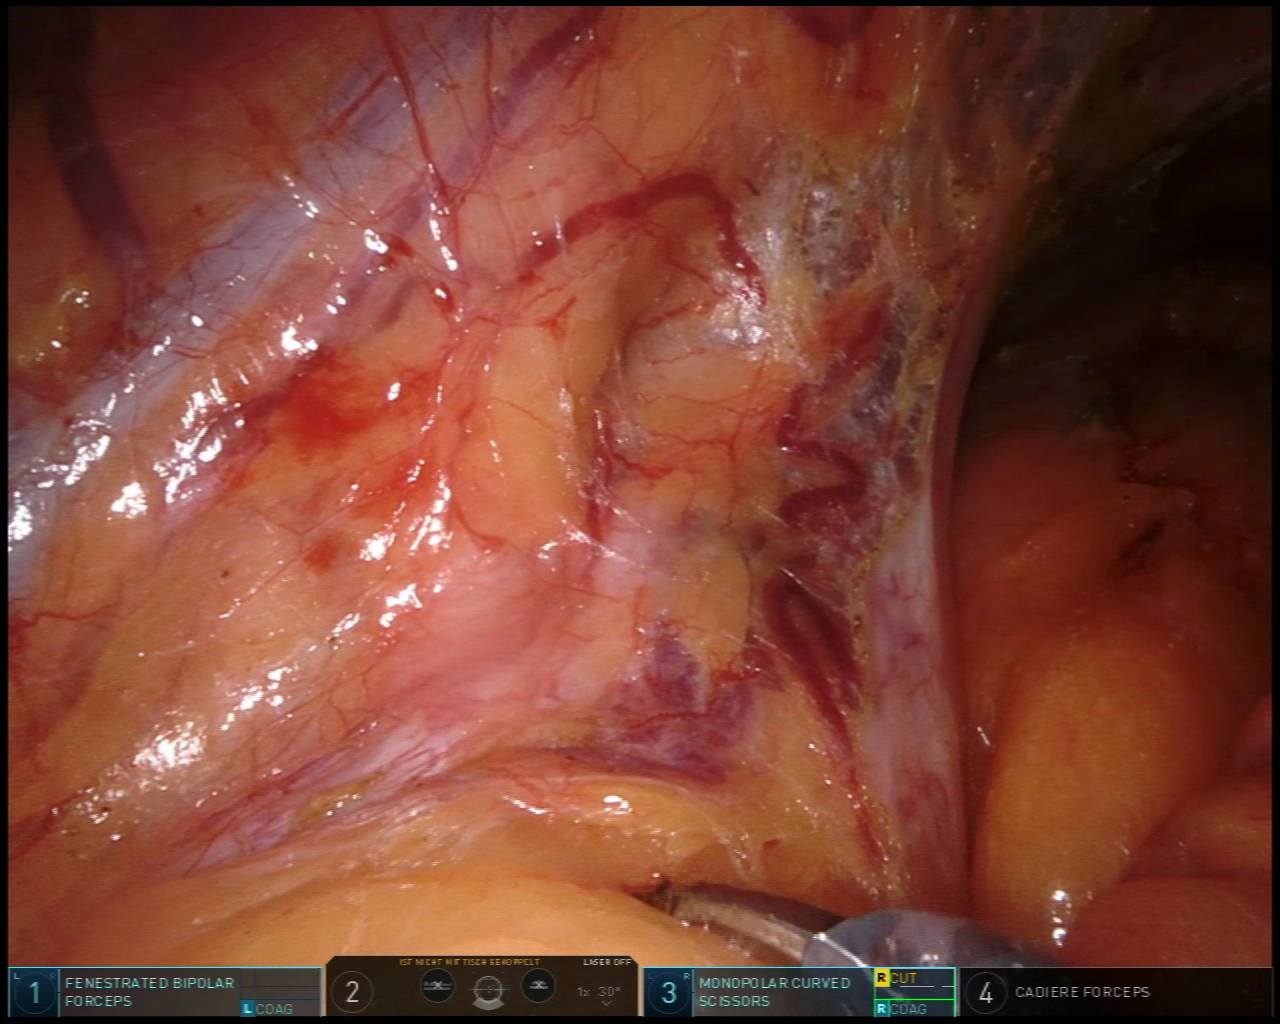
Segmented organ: ureter
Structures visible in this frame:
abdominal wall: no
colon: no
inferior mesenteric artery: no
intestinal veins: no
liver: no
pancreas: no
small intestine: no
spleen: no
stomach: no
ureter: yes
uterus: no
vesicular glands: no